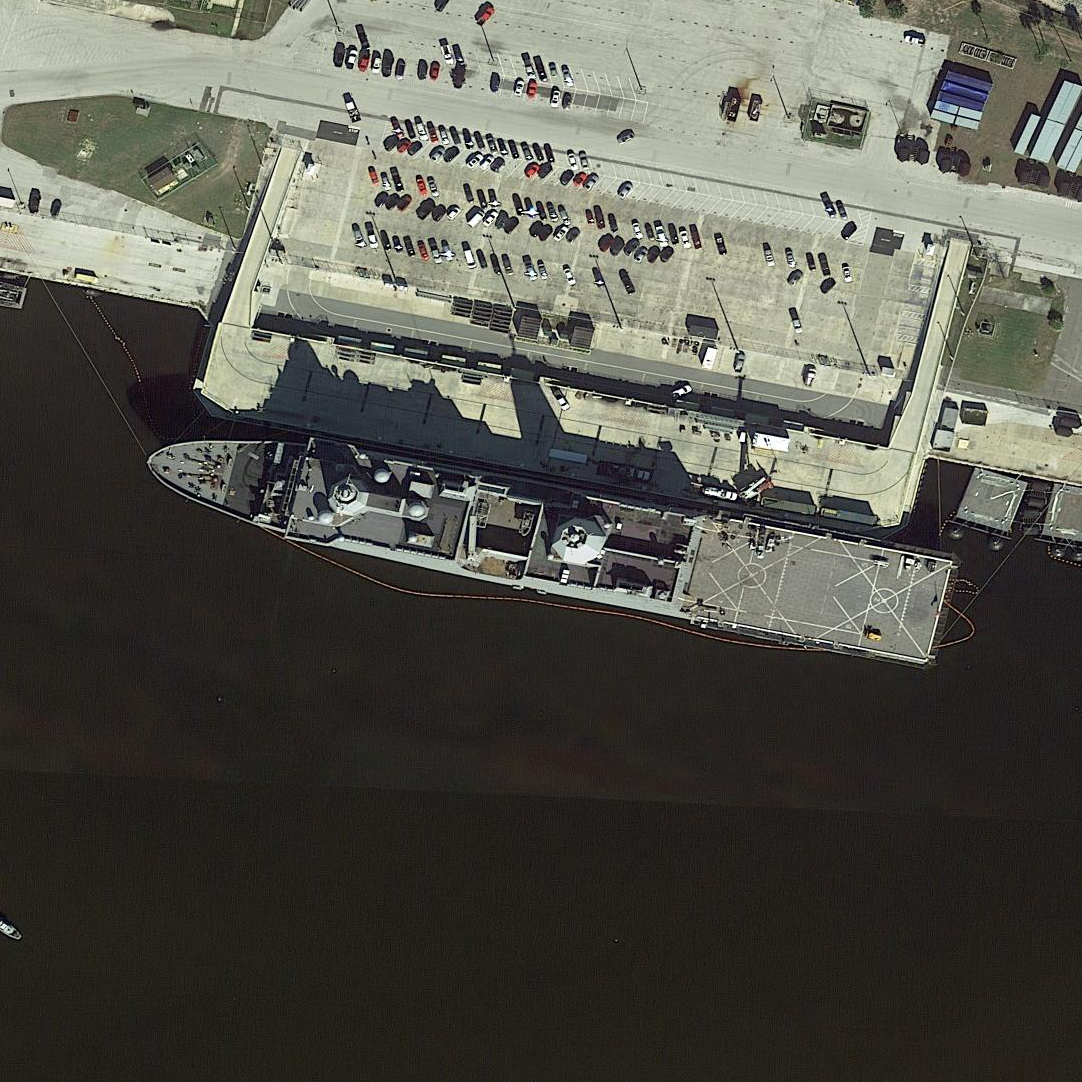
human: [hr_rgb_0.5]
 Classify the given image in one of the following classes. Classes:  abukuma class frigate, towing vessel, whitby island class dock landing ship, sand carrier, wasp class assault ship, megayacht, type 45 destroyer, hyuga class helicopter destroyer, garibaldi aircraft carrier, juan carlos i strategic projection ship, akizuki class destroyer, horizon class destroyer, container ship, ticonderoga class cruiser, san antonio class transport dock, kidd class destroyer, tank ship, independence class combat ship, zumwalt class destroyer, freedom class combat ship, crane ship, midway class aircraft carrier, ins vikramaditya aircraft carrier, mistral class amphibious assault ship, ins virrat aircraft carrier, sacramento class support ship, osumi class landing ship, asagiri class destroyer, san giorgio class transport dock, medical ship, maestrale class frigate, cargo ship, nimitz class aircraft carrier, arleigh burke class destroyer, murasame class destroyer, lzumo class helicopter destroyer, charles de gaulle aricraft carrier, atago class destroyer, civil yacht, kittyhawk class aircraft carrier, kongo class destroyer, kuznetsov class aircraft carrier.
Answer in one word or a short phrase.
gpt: San Antonio class transport dock